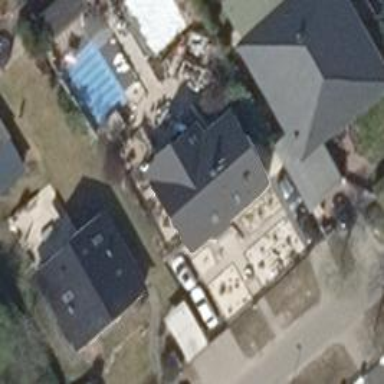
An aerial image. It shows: Detached building with gabled roof.